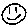
Label: smiley face